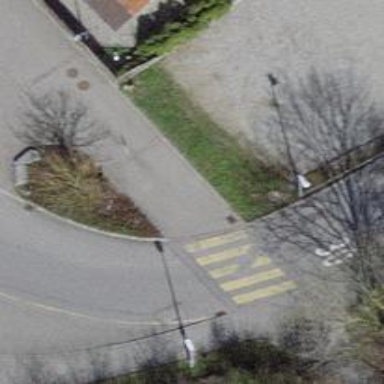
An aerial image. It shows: Kerb barrier.